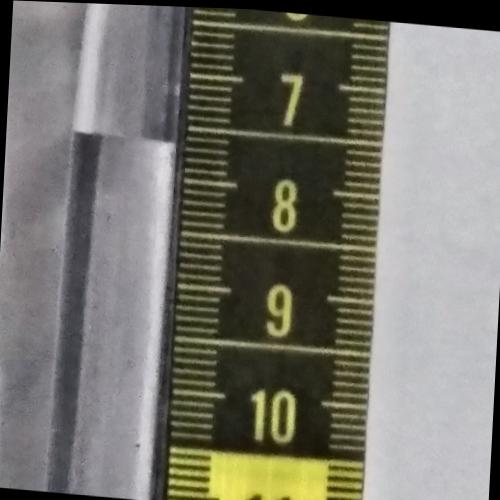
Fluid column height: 7.2 cm